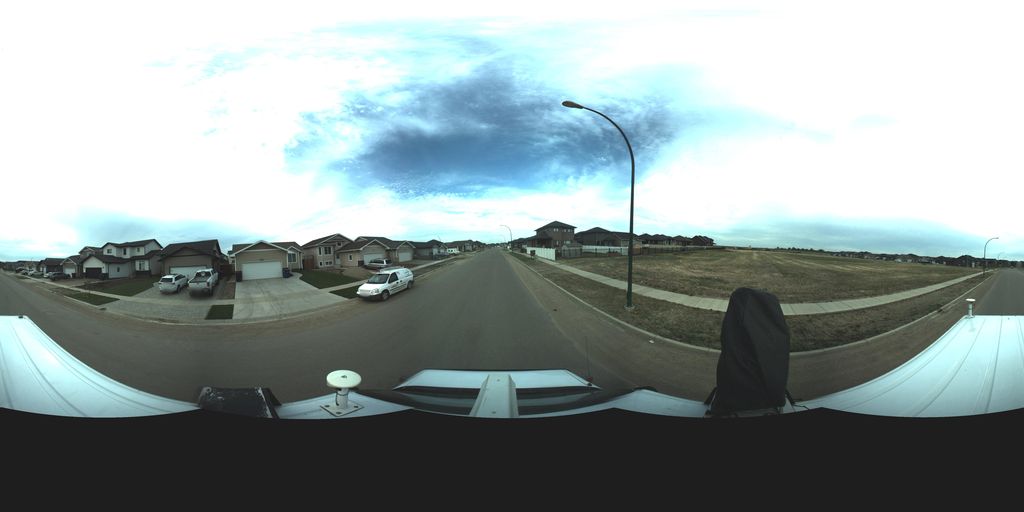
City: saskatoon